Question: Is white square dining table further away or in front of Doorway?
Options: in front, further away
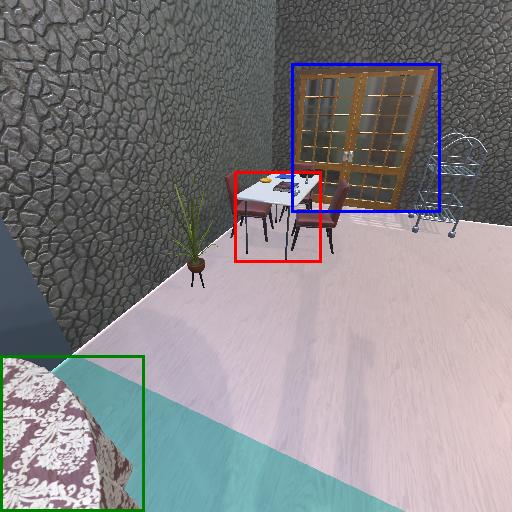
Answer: in front